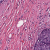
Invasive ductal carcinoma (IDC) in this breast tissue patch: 0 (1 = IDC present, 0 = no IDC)